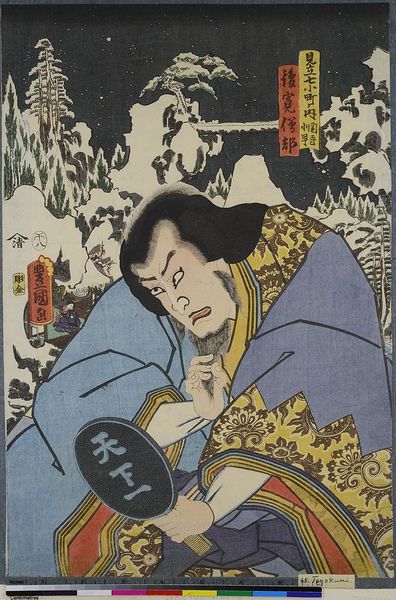
Titel: Komachi beim Sekidera-Tempel: Der Schauspieler Ichikawa Kodanji IV als Shunkan Sozu, aus der Serie: Auswahl für die sieben Komachi-Spiele
Künstler: Utagawa Kunisada
Standort: Hamburg
Institution: Museum für Kunst und Gewerbe Hamburg
Schlagwörter: baum, blau, nacht, schnee, bart, spiegel, strauch, holzschnitt, druckgraphik, druckgrafik, handspiegel, zeit, schauspieler, farbholzschnitt, schauspielerin, nachtbild, kabuki, edo, reproduktionen, druckerzeugnisse, bäume, sträucher, ukiyo